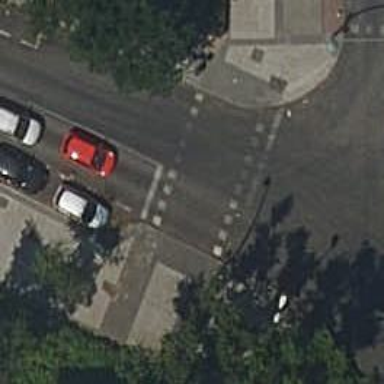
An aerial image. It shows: Crossing with traffic signals.